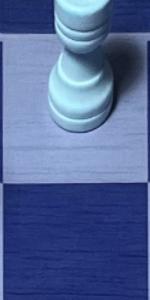
Label: Empty